Question: In the Eclipse 'Java Build Path' wizard, what is the difference between the options given?
It seems as though 'Add JARs' and 'Add Variable..' do the same thing. What do they do differently and when would you use them?
It would be much appreciated if someone can explain the function of each of the buttons in the wizard, as I have not found any such thing online or in the Eclipse literature surrounding me.

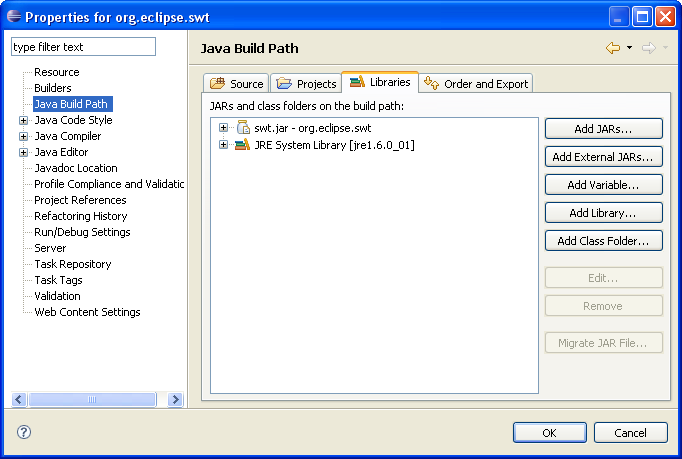
Answer: "Add variable" is used to add a JAR or directory at a location relative to a that you have configured in your Eclipse preferences. I've used the facility when working with a team of developers sharing a related set of Eclipse projects via source control, where the projects rely on a set of JAR files on a network share that is mounted at a different location for different developers. Everyone sets the same LIB_HOME variable to point to where they have the shared folder mounted on their particular machine (e.g. 'L:\' on Windows, '/Volumes/Libs' on Mac, etc.), and the Eclipse projects then point to the required JARs relative to that variable.